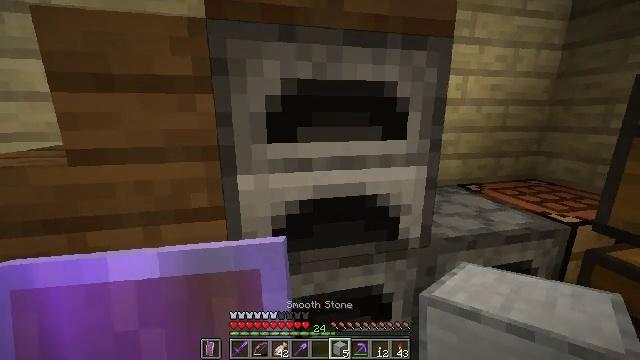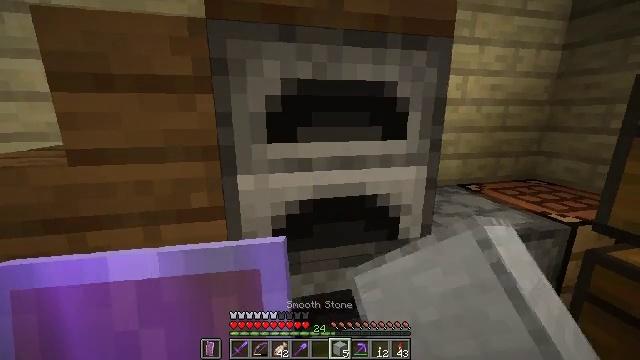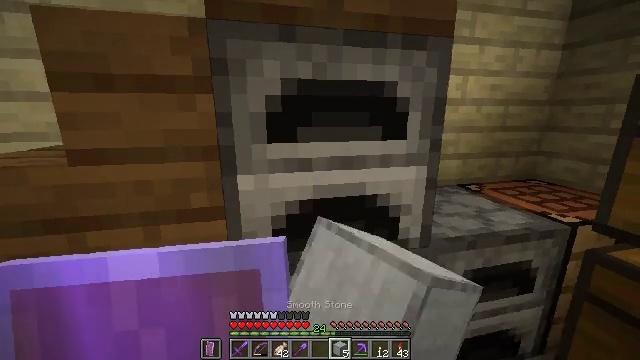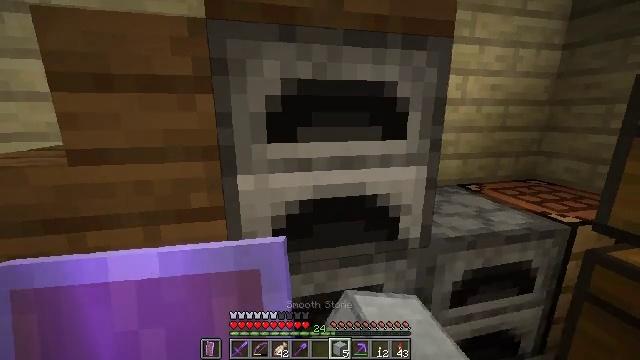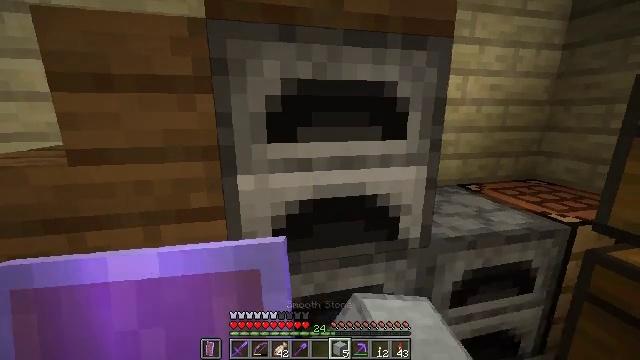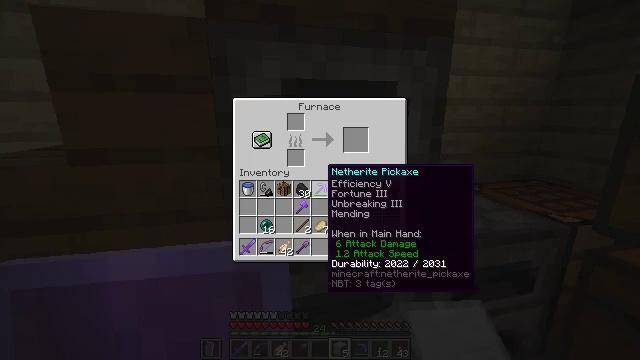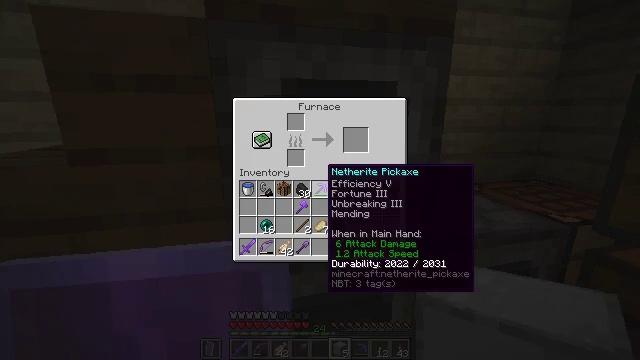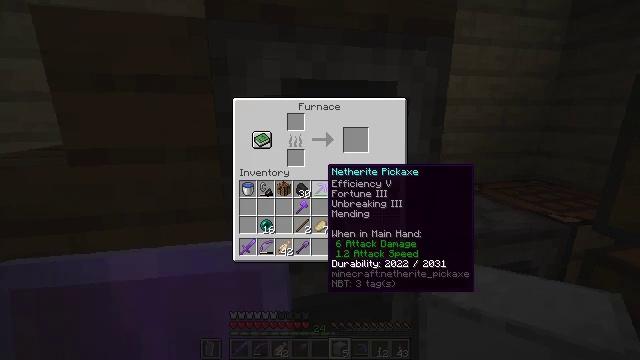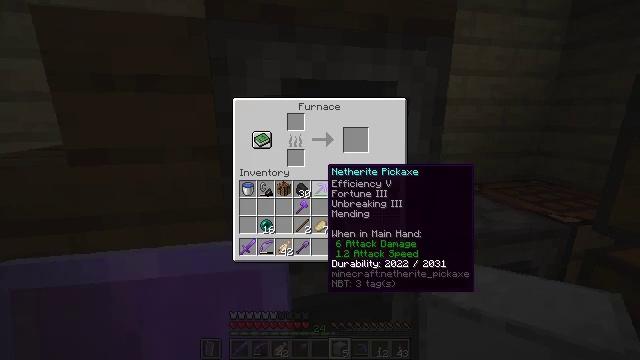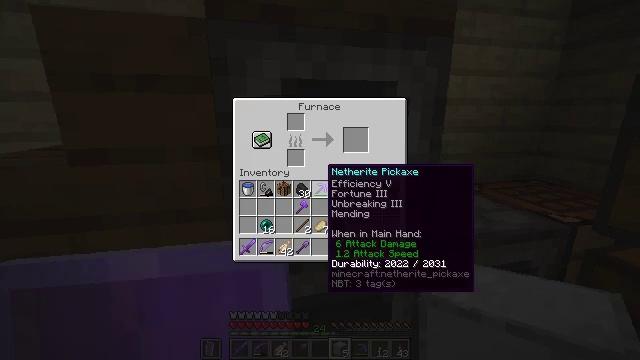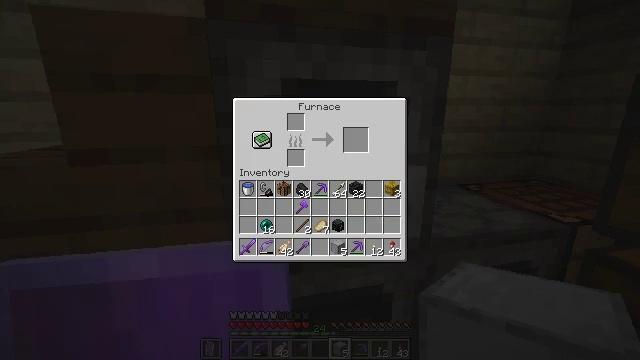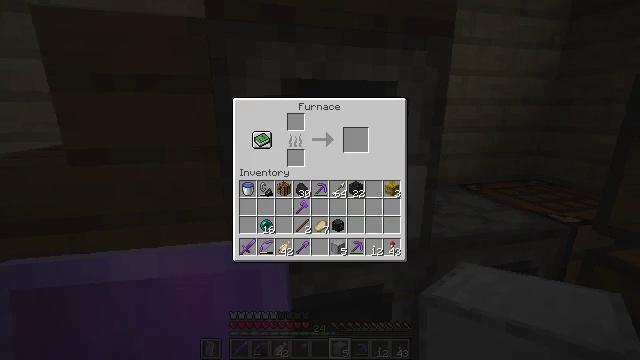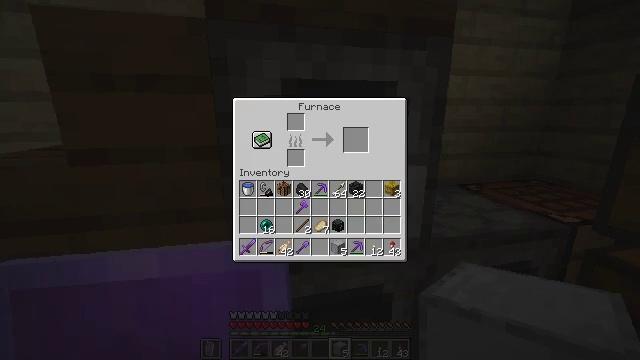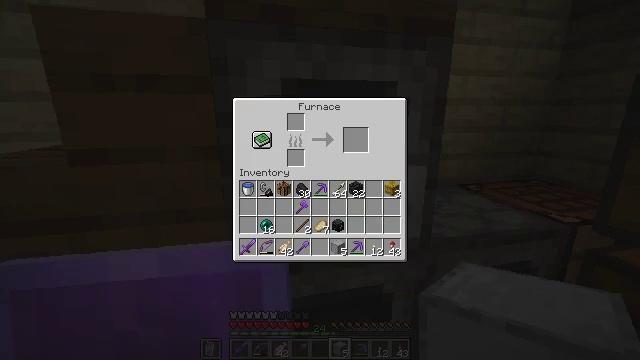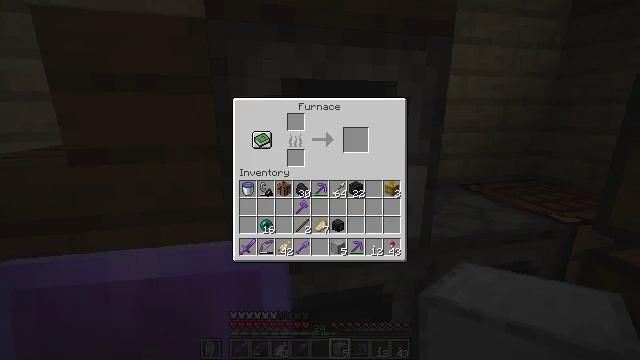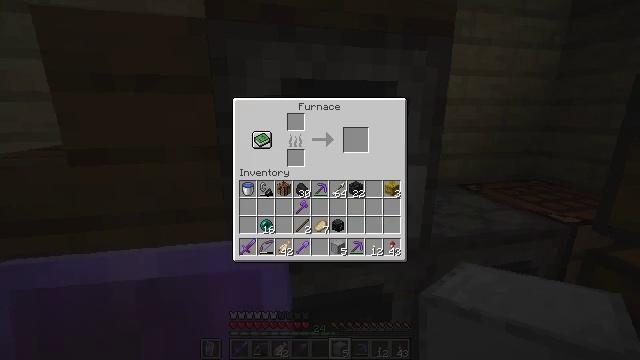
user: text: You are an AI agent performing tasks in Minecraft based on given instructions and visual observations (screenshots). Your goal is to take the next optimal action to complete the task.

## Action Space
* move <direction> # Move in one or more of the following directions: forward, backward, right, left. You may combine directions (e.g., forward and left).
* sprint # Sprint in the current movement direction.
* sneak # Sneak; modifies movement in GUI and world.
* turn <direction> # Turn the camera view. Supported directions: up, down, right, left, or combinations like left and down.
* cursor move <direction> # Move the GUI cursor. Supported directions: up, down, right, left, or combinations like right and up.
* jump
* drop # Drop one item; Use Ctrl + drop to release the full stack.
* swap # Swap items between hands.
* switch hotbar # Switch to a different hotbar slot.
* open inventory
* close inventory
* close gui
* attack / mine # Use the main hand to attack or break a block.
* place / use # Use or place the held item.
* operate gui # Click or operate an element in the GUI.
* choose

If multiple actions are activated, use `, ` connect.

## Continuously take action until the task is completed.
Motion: motion action
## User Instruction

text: Put netherrack into a furnace to craft nether brick.
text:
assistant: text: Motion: use / place
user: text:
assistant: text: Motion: use / place
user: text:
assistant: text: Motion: use / place
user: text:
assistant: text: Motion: no_op
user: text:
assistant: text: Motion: no_op
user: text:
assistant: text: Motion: no_op
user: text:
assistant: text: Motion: no_op
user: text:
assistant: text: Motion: no_op
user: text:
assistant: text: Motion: no_op
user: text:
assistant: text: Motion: turn right
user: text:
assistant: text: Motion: turn right
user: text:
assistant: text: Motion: turn right and up
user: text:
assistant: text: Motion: sneak, turn right
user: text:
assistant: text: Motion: sneak
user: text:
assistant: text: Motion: sneak
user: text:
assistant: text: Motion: sneak
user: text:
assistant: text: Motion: no_op
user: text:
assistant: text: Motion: no_op
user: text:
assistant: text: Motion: no_op
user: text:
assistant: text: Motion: no_op
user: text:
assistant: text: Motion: no_op
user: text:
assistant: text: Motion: turn left and down
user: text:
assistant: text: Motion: turn left and down
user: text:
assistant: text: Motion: turn left and down
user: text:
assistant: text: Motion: turn left
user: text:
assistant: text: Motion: no_op
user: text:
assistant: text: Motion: no_op
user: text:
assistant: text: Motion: no_op
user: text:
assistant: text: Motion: no_op
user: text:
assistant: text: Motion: no_op